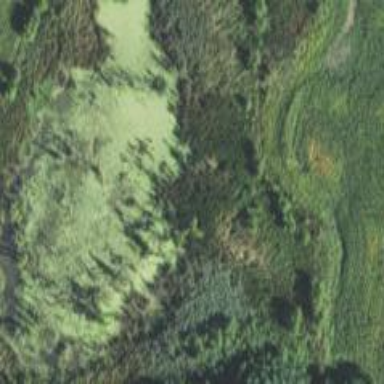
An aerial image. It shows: Marsh wetland.